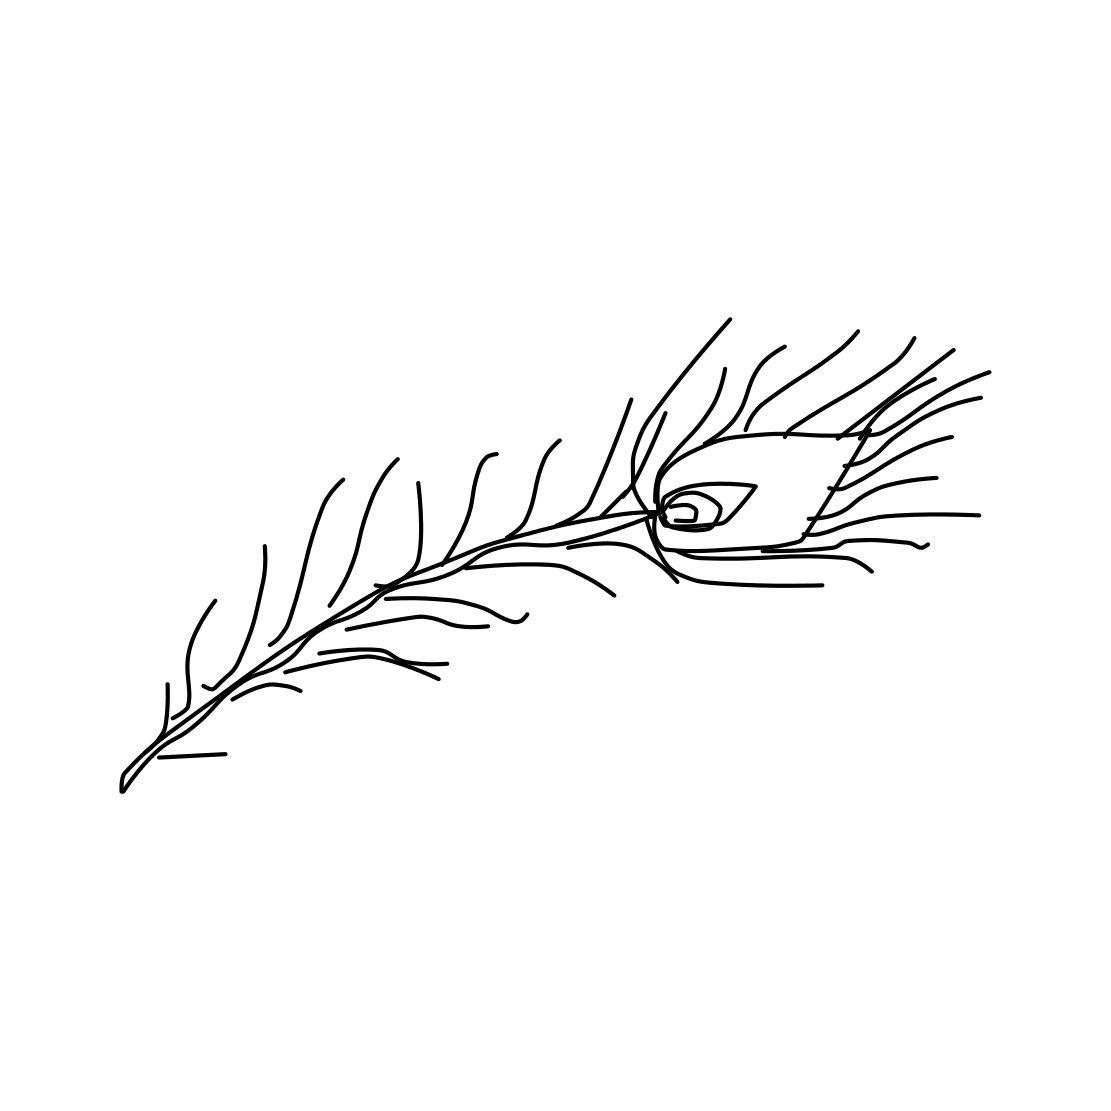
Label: feather